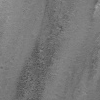
Atmospheric dust classification: not_dusty